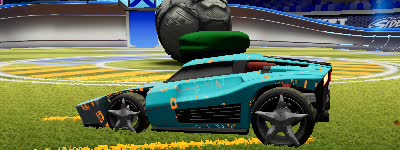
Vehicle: breakout